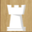
Piece: wR